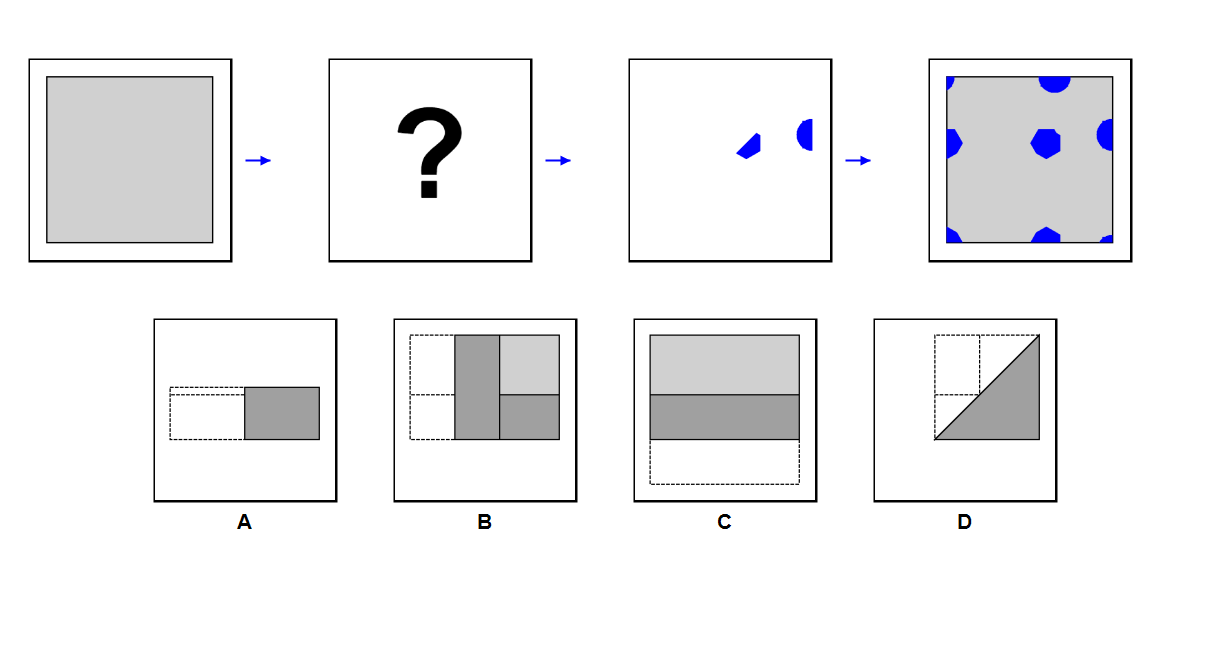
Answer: A